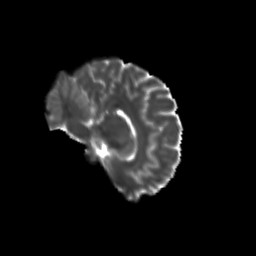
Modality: T2w
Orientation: sagittal
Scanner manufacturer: siemens
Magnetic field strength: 3 T
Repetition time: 9.2 s
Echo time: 0.084 s